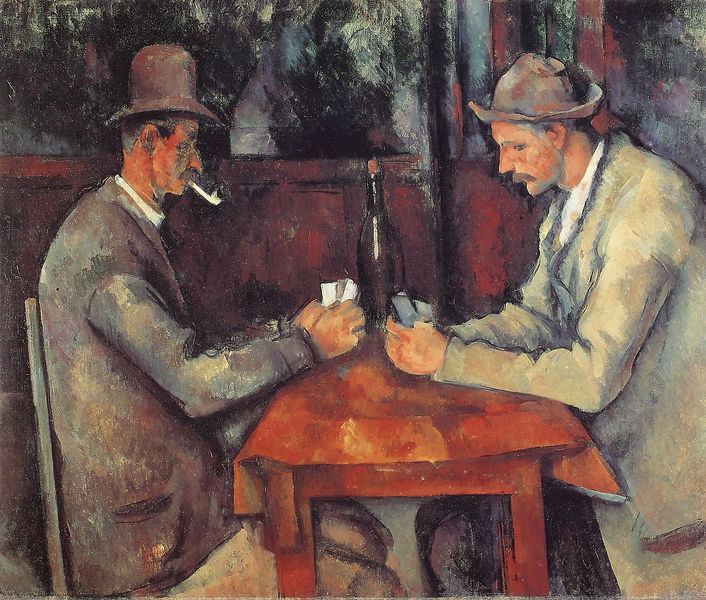
Titel: Zwei Kartenspieler
Künstler: Paul Cézanne
Institution: Paris, Musée d’Orsay
Schlagwörter: gemälde, weiß, impressionismus, braun, fenster, grau, hut, männer, tisch, expressionismus, malerei, anzug, bart, flasche, hemd, schnurrbart, arme, halten, tischdecke, rauch, zwei, wein, karten, spielen, pfeife, spiel, tasche, cézanne, korken, tishc, flsche, kartenspielen, kartenspieler, üfeife